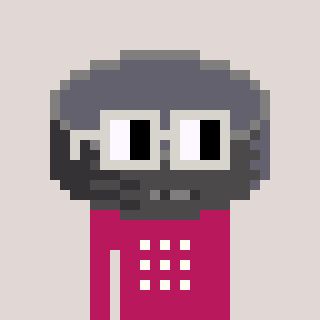
a pixel art character with square light gray glasses, a hockey puck-shaped head and a darkpink-colored body on a warm background